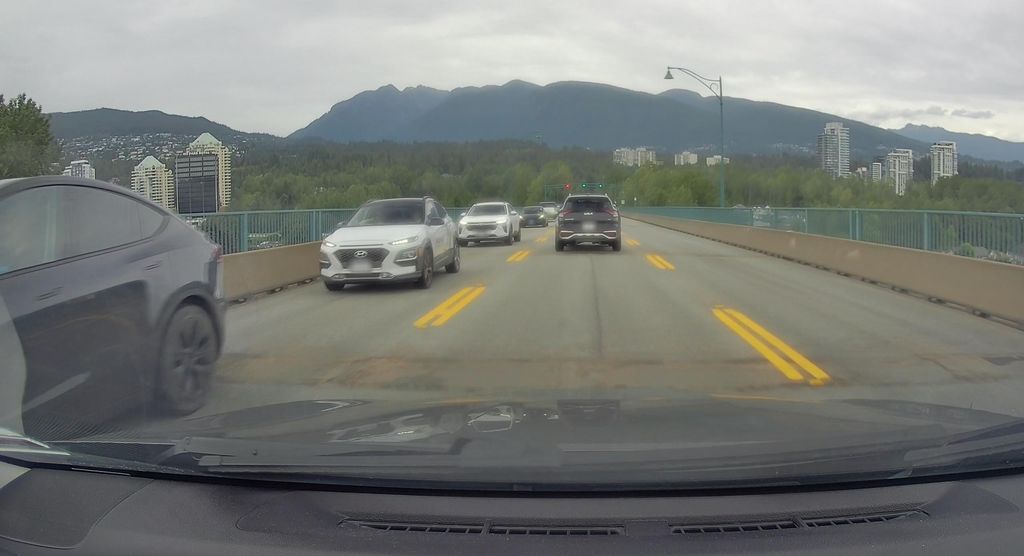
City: vancouver